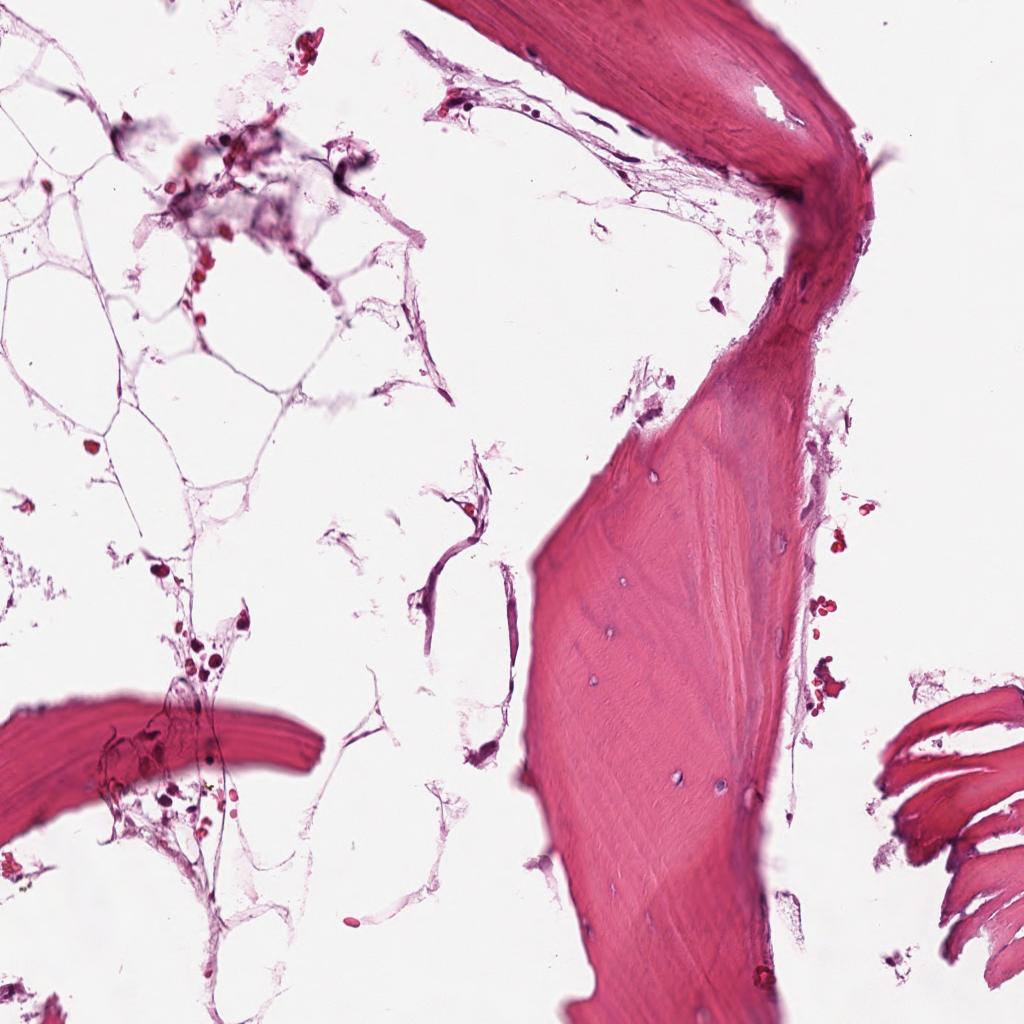
Label: Non-Tumor